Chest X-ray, AP view. Patient: 46 years old, sex M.
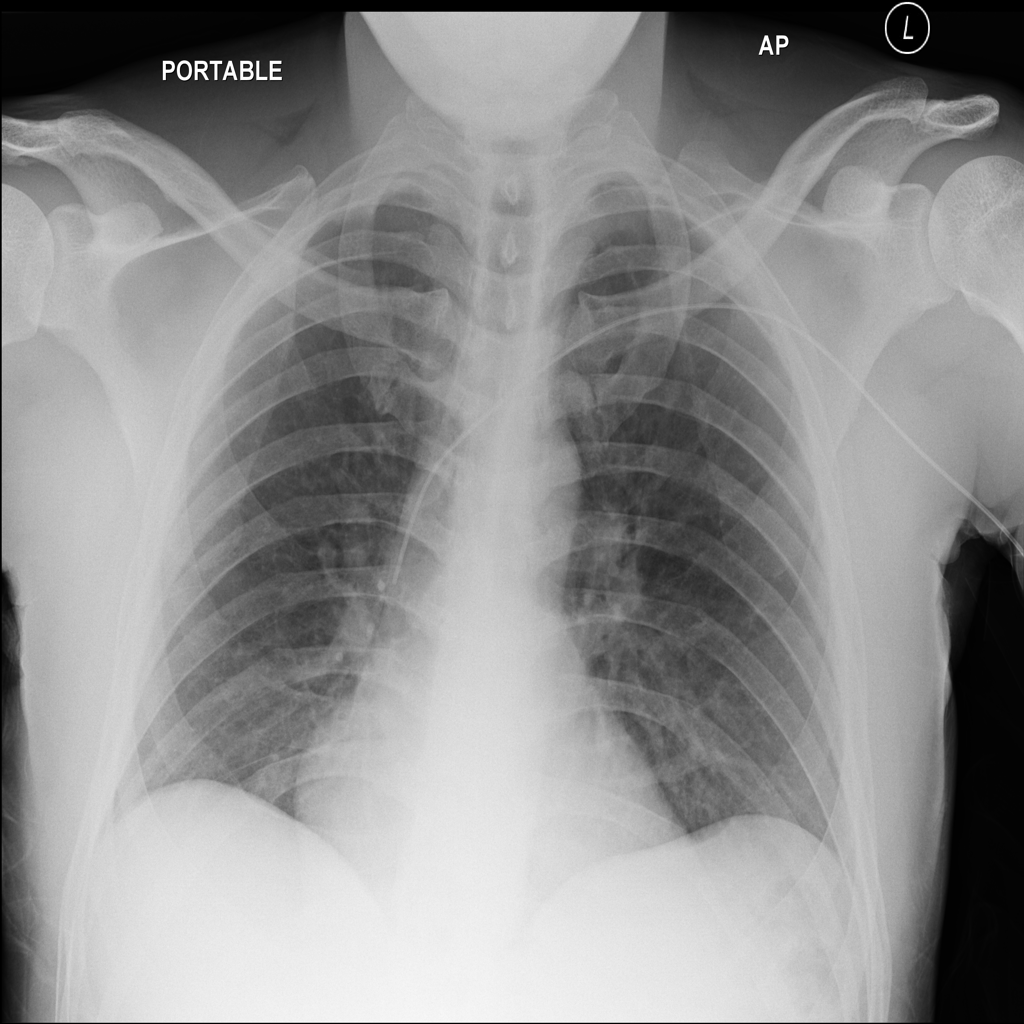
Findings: No Finding